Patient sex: F
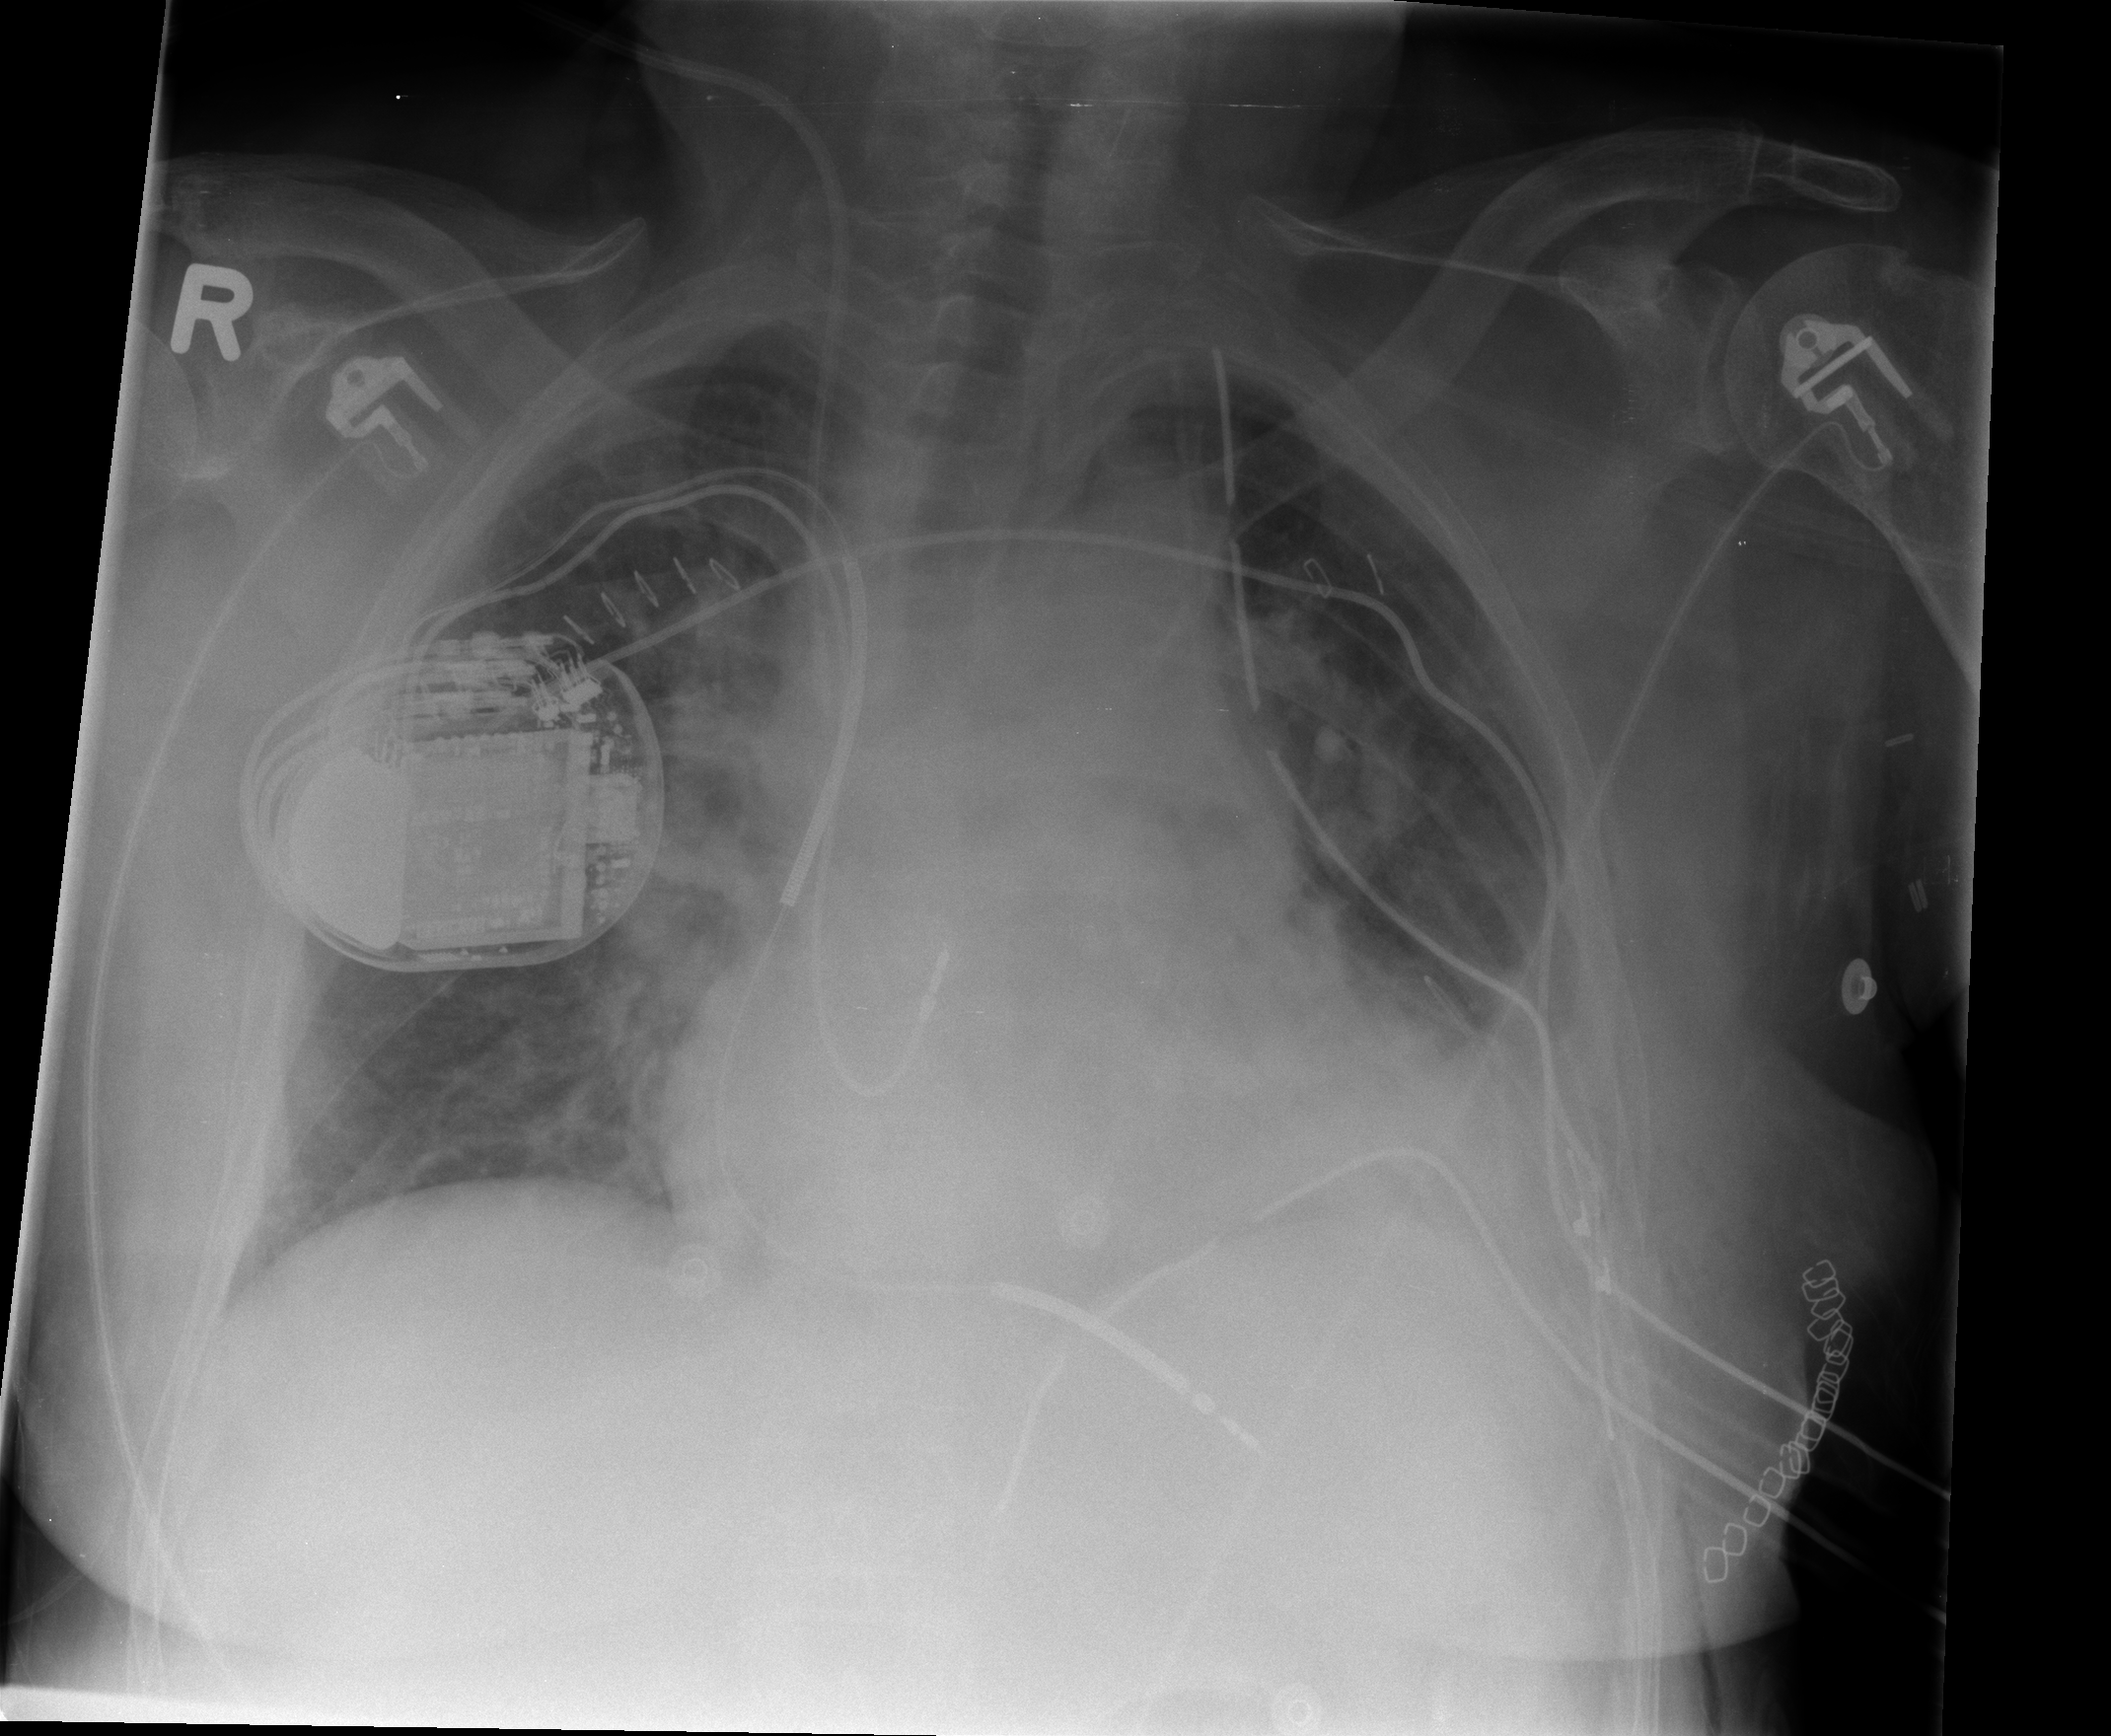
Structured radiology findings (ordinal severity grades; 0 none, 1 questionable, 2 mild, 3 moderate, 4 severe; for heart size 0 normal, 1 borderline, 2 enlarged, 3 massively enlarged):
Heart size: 2
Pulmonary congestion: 2
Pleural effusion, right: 0
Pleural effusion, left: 1
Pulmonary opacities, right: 2
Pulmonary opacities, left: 1
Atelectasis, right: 1
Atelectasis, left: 2